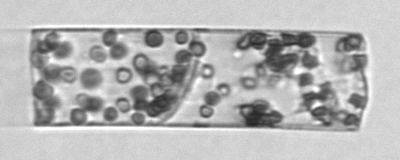
Label: Guinardia_flaccida